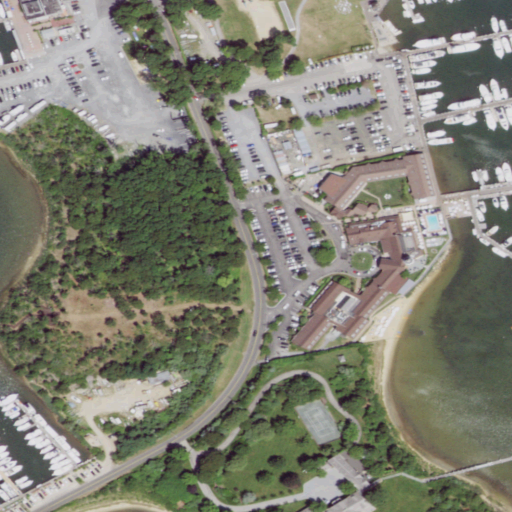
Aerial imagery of island in New York named Star Island containing high intensity development, medium intensity development, herbaceous wetlands, open water, low intensity development, grassland, open development, deciduous forest, barren land, and mixed forest